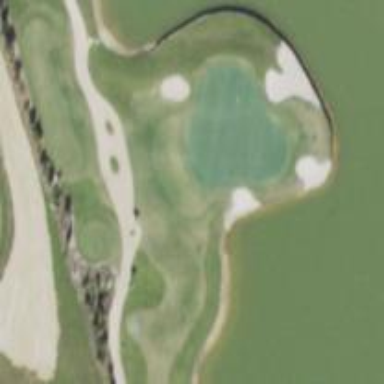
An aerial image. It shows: View of golf hole.